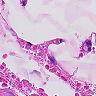
Metastatic tissue present: no